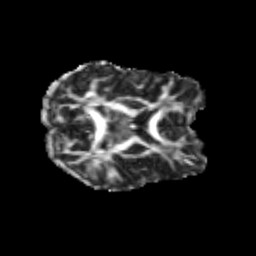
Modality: FA
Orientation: axial
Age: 19
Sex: female
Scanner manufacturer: siemens
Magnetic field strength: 3 T
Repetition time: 3.5 s
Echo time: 0.113 s